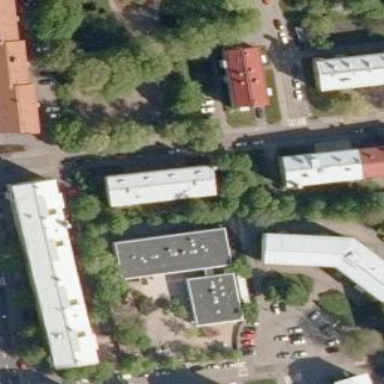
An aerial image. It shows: School.